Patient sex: F
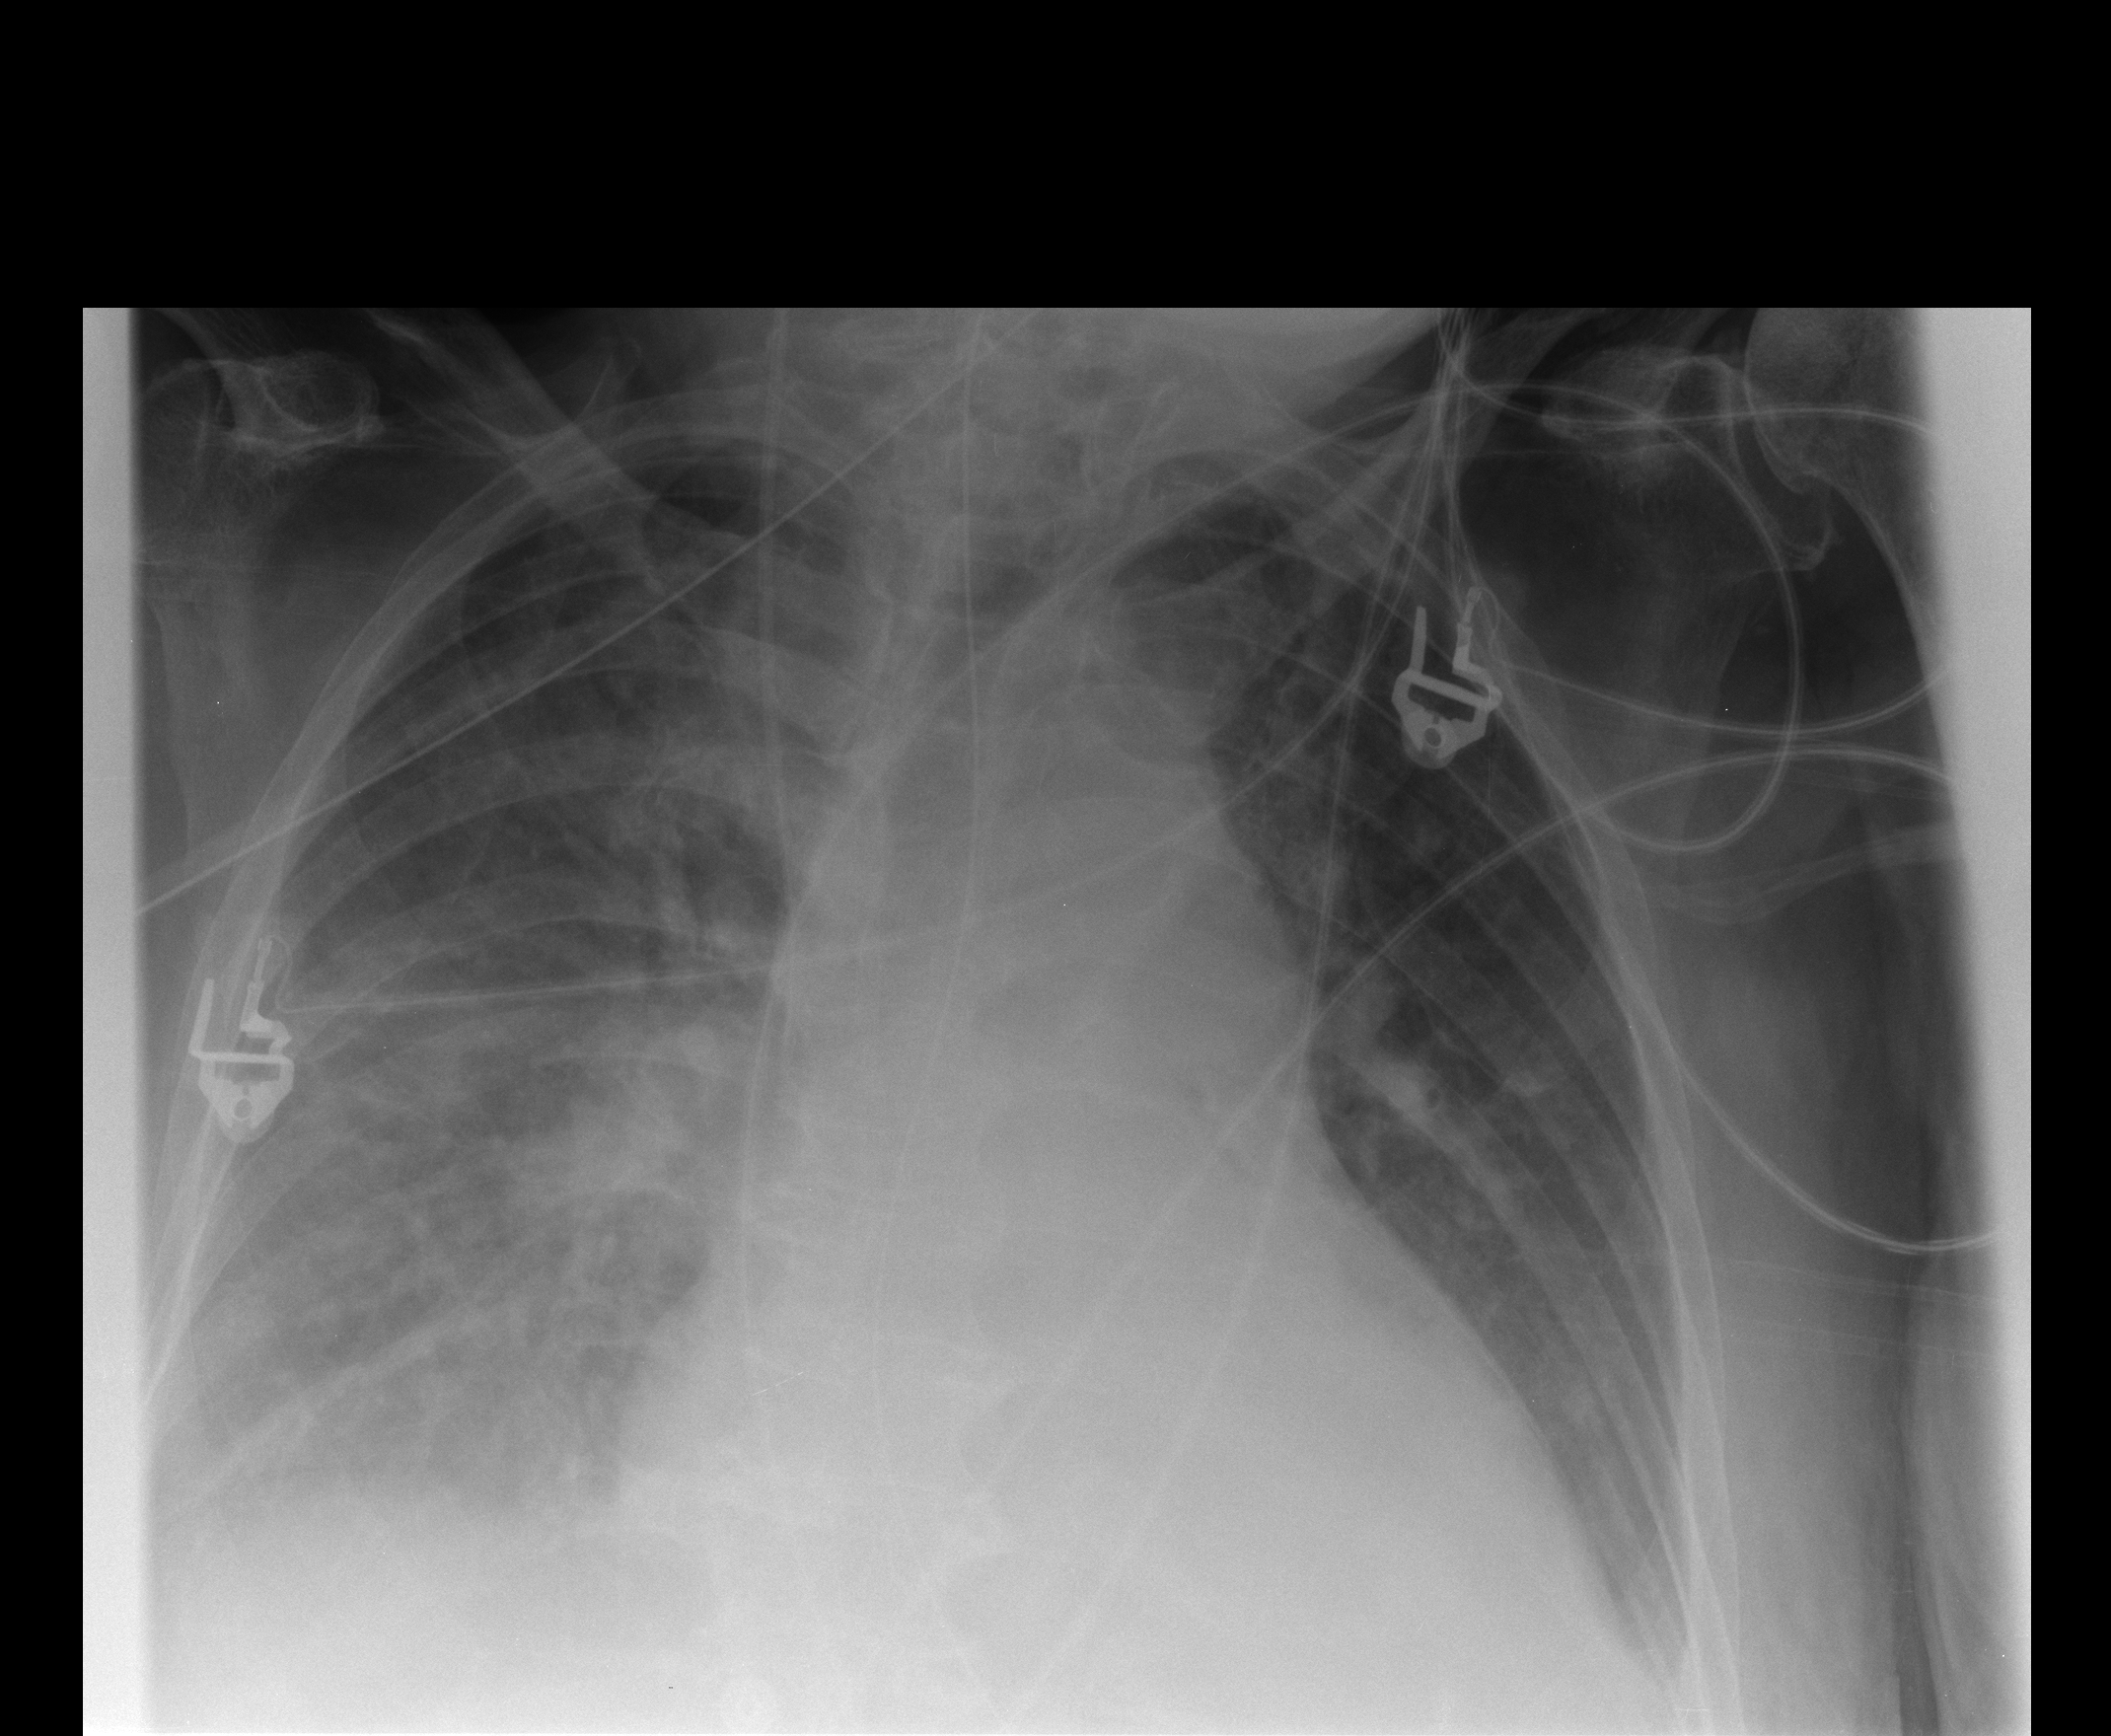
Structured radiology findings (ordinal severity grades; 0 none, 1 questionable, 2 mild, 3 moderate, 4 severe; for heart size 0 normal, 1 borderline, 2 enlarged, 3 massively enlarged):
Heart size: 2
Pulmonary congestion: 2
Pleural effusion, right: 2
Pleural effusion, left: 1
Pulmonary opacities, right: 3
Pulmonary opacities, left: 1
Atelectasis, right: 2
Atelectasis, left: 2